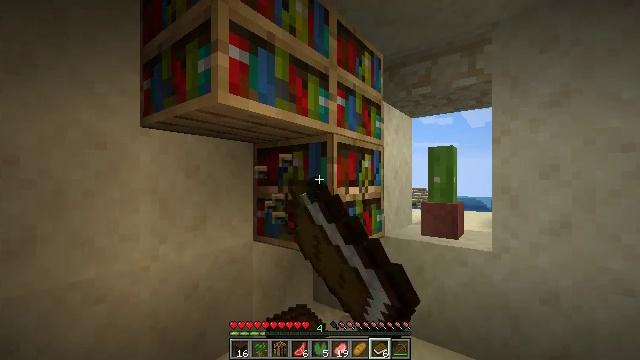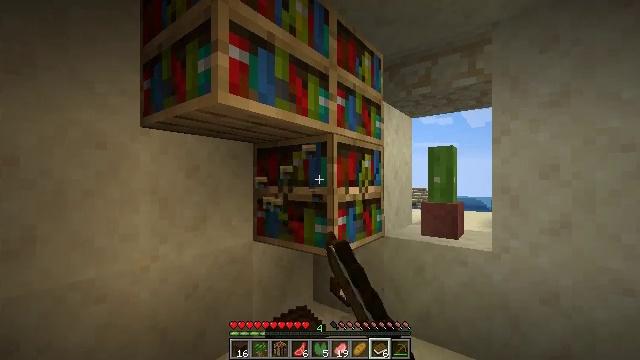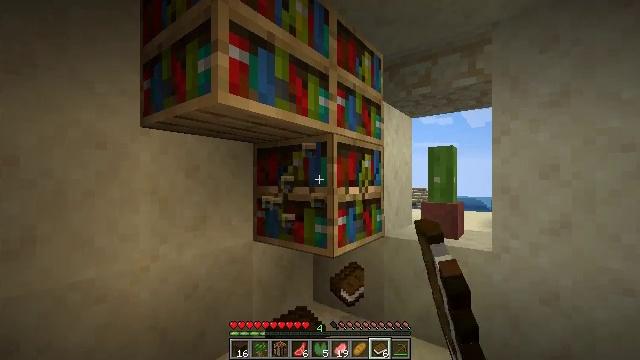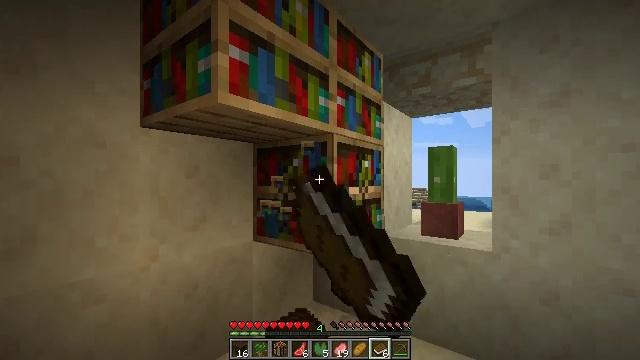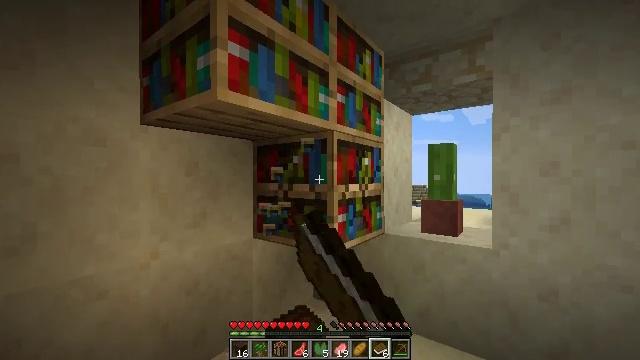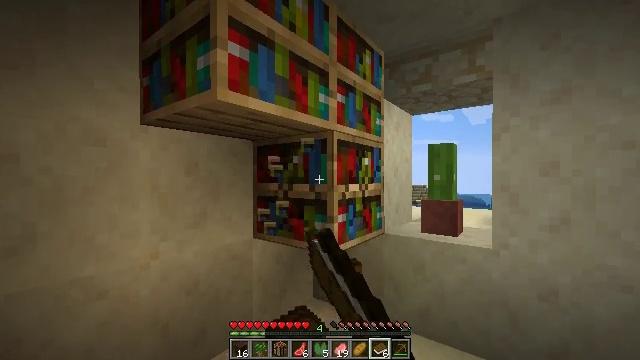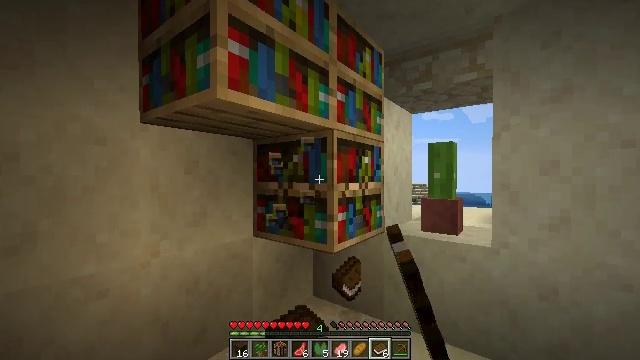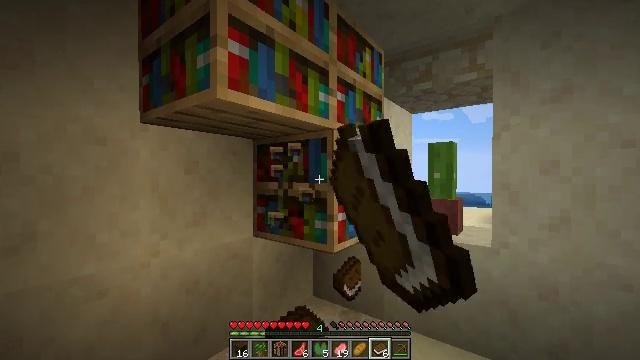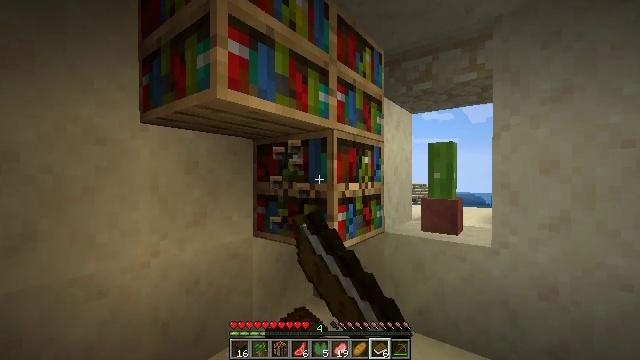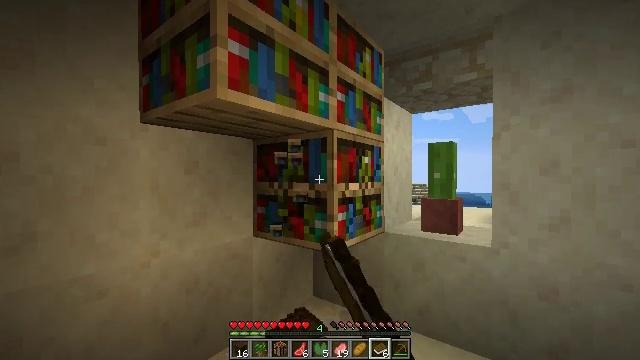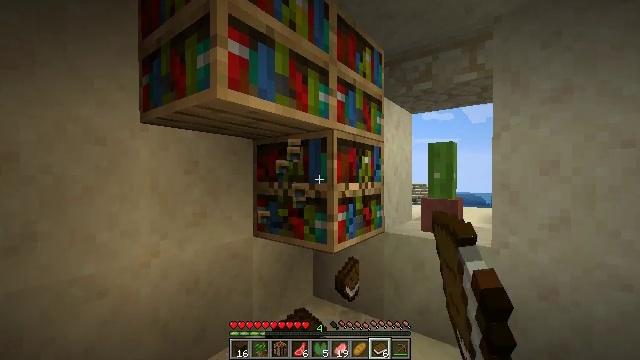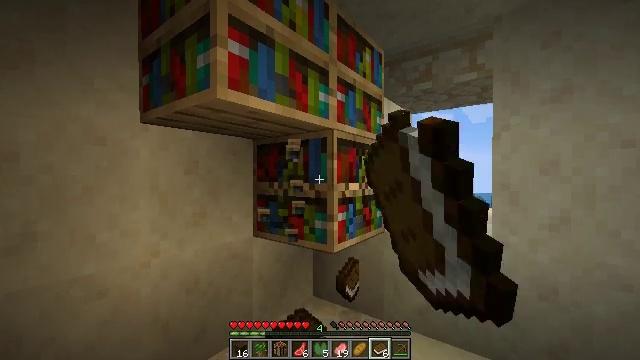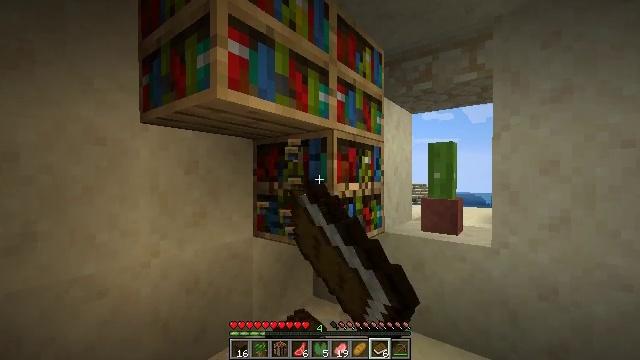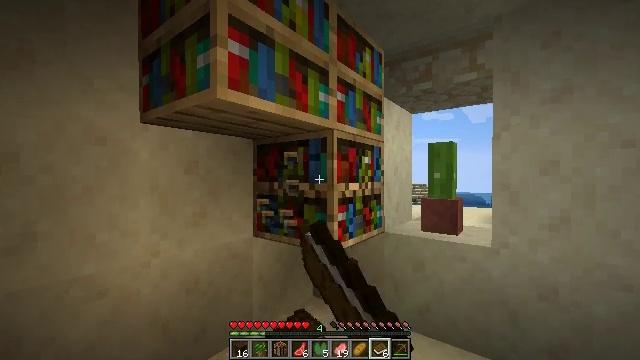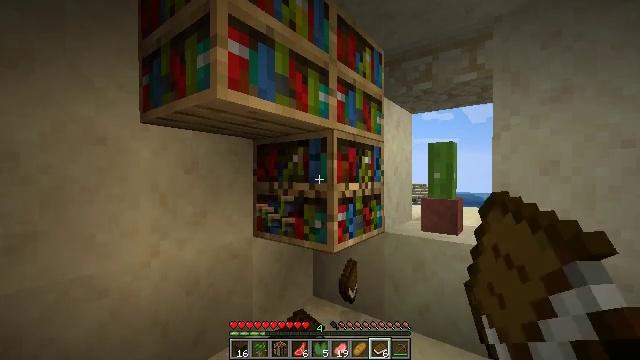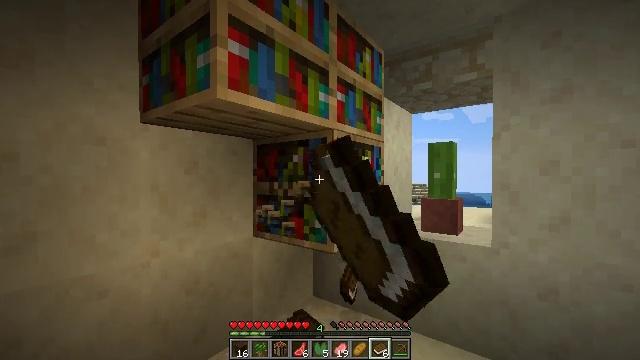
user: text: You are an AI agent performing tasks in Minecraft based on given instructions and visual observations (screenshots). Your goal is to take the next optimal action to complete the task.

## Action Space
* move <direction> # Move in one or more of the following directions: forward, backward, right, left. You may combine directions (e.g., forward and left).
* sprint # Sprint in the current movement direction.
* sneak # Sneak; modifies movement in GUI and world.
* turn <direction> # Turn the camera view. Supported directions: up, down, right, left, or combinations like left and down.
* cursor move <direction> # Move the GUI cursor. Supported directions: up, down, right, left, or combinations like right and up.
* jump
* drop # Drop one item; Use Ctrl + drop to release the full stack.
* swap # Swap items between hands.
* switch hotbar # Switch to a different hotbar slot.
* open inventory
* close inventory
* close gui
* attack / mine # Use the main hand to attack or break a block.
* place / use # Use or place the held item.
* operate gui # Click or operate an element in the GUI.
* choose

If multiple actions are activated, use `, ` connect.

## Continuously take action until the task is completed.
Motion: motion action
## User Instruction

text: Break the bookshelf for books.
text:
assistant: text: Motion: attack / mine
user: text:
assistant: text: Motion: attack / mine
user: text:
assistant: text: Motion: attack / mine
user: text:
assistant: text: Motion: attack / mine
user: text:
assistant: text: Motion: attack / mine
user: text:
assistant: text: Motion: attack / mine
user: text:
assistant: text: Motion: attack / mine
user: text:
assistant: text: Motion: attack / mine
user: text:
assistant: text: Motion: attack / mine
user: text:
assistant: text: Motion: attack / mine
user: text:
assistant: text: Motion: attack / mine
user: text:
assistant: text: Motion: attack / mine
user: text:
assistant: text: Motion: attack / mine
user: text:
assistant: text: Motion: attack / mine
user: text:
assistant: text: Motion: attack / mine
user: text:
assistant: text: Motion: attack / mine
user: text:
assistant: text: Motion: attack / mine
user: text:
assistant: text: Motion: attack / mine
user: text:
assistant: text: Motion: attack / mine
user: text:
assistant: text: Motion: attack / mine
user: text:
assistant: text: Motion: attack / mine
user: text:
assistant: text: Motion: turn up, attack / mine
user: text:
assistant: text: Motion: turn up, attack / mine
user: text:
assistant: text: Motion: attack / mine
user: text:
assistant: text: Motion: attack / mine
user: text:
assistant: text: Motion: attack / mine
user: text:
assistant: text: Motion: attack / mine
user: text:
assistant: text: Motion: attack / mine
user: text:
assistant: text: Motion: turn up, attack / mine
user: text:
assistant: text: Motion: turn up, attack / mine